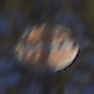
Verkehrszeichen: VerbotDerEinfahrt
Umgebung: Outdoor, Nature
Tageszeit: MorningAfternoon
Wetter: Clear
Licht: Natural
Jahreszeit: Winter
Kontrast: HighContrast